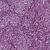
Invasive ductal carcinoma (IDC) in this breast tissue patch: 1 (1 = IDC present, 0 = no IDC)